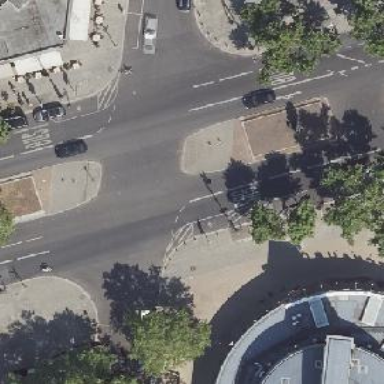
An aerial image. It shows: Unmarked crossing on footway.